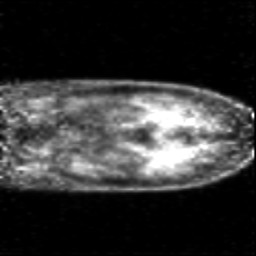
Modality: PET
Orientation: coronal
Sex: female
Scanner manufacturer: siemens